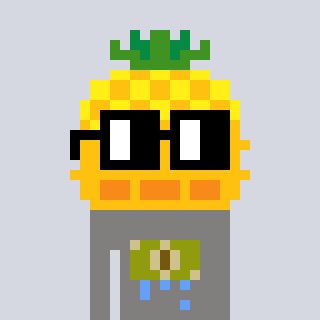
a pixel art character with square black glasses, a pineapple-shaped head and a bluegrey-colored body on a cool background